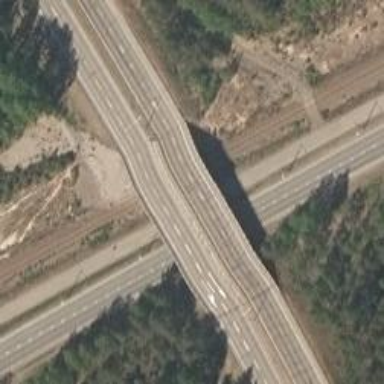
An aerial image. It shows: Trunk highway bridge with asphalt surface.